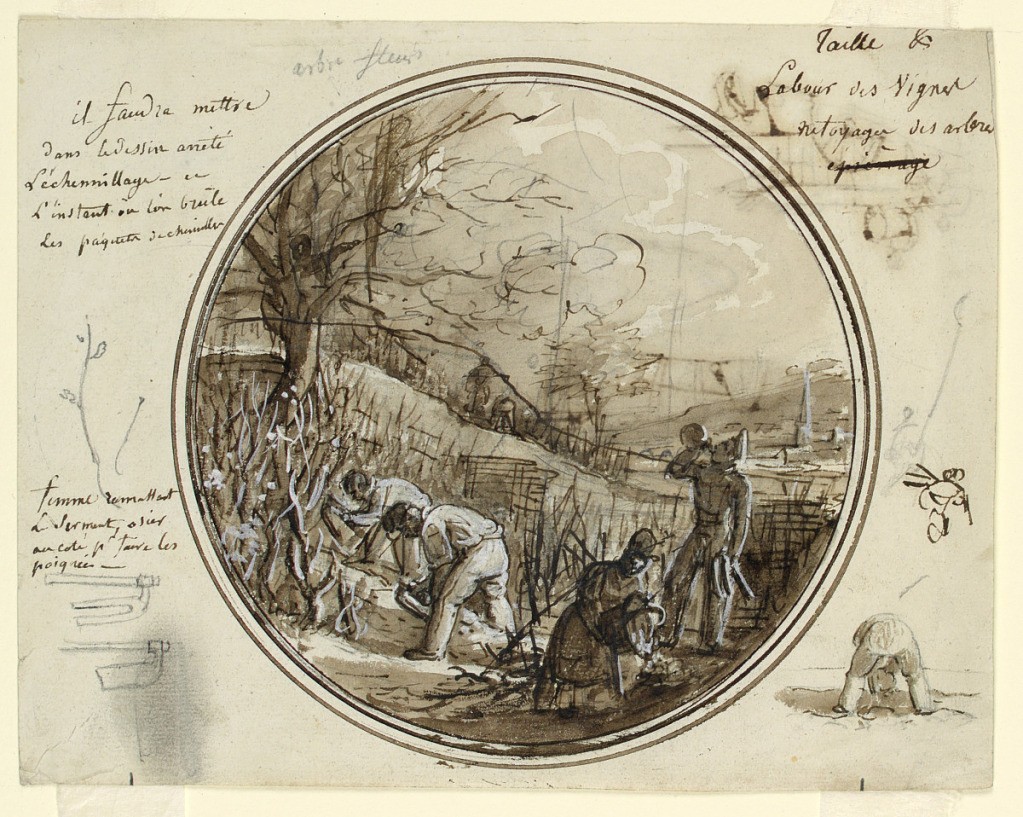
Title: Design for a Painted Porcelain Plate, Cutting and Working in the Vineyard
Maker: Jean Charles Develly, French, 1783 - 1849
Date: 1819–20
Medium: Pen and black, brown ink, brush and brown wash, white gouache, graphite on cream wove paper
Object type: Drawing
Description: In foreground are three male and one female figures of vineyard workers: two men at left are bent over cutting and clearing vines with hoes. A woman in a kneeling position, empties a basket of cuttings into a pile on the ground.  A standing man, right forground, drinks from jug.  Large tree in left foreground. In distance at right, a small town in a valley with a church steeple.  Small sketches in margins, around central image: lower right:  a man bending over seen from the rear; right center, [perhaps] kneeling man seen from the rear; lower left, sketches of two hoes; left center, two branches with leaves.  Verso:  rough sketch, in circular format, of tall trees with sheds beneath; in margin, lower left: circular sketch of landscape; lower right:  two people loading or unloading objects from cart.